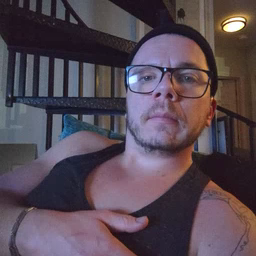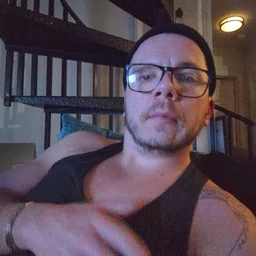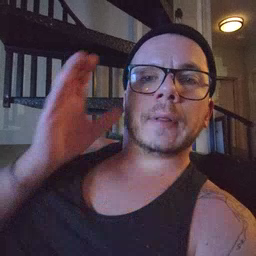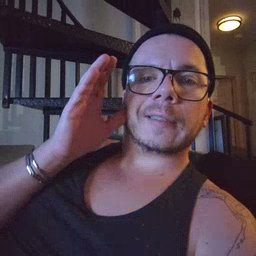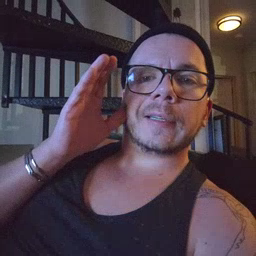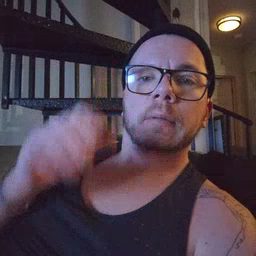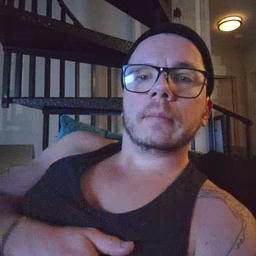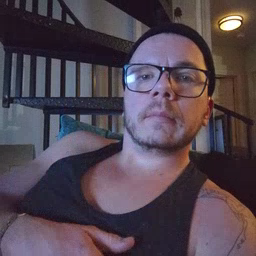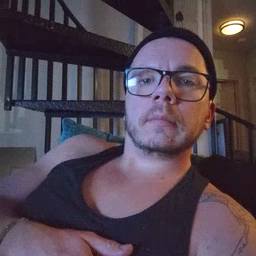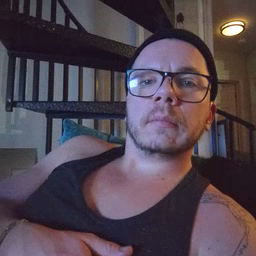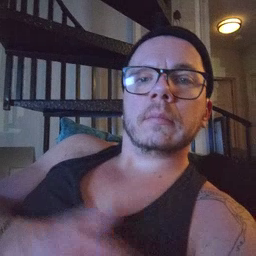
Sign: listen